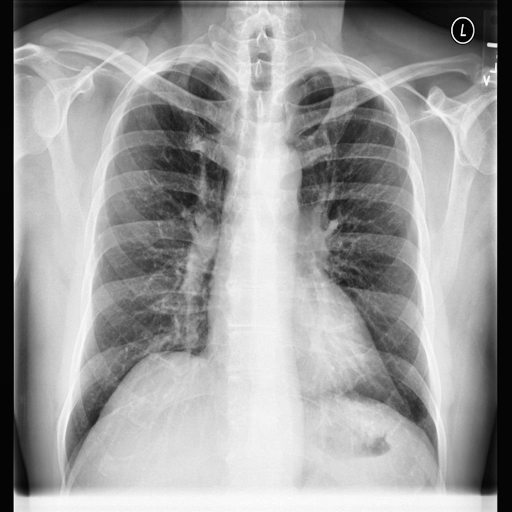
Finding: NORMAL